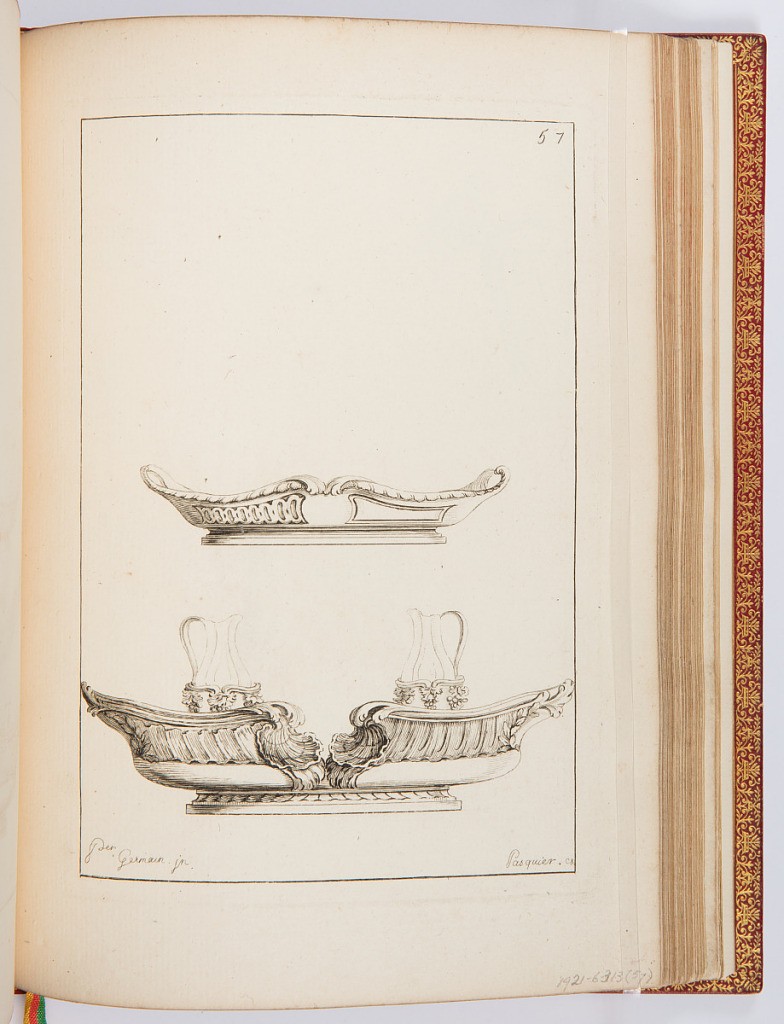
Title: Cuvettes à huile
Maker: Pierre Germain, French, 1703 - 1783
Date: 1748
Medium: Etching on laid paper
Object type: Print
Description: Designs for oil trays. The plate is signed and numbered.